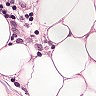
Metastatic tissue present: yes